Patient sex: M
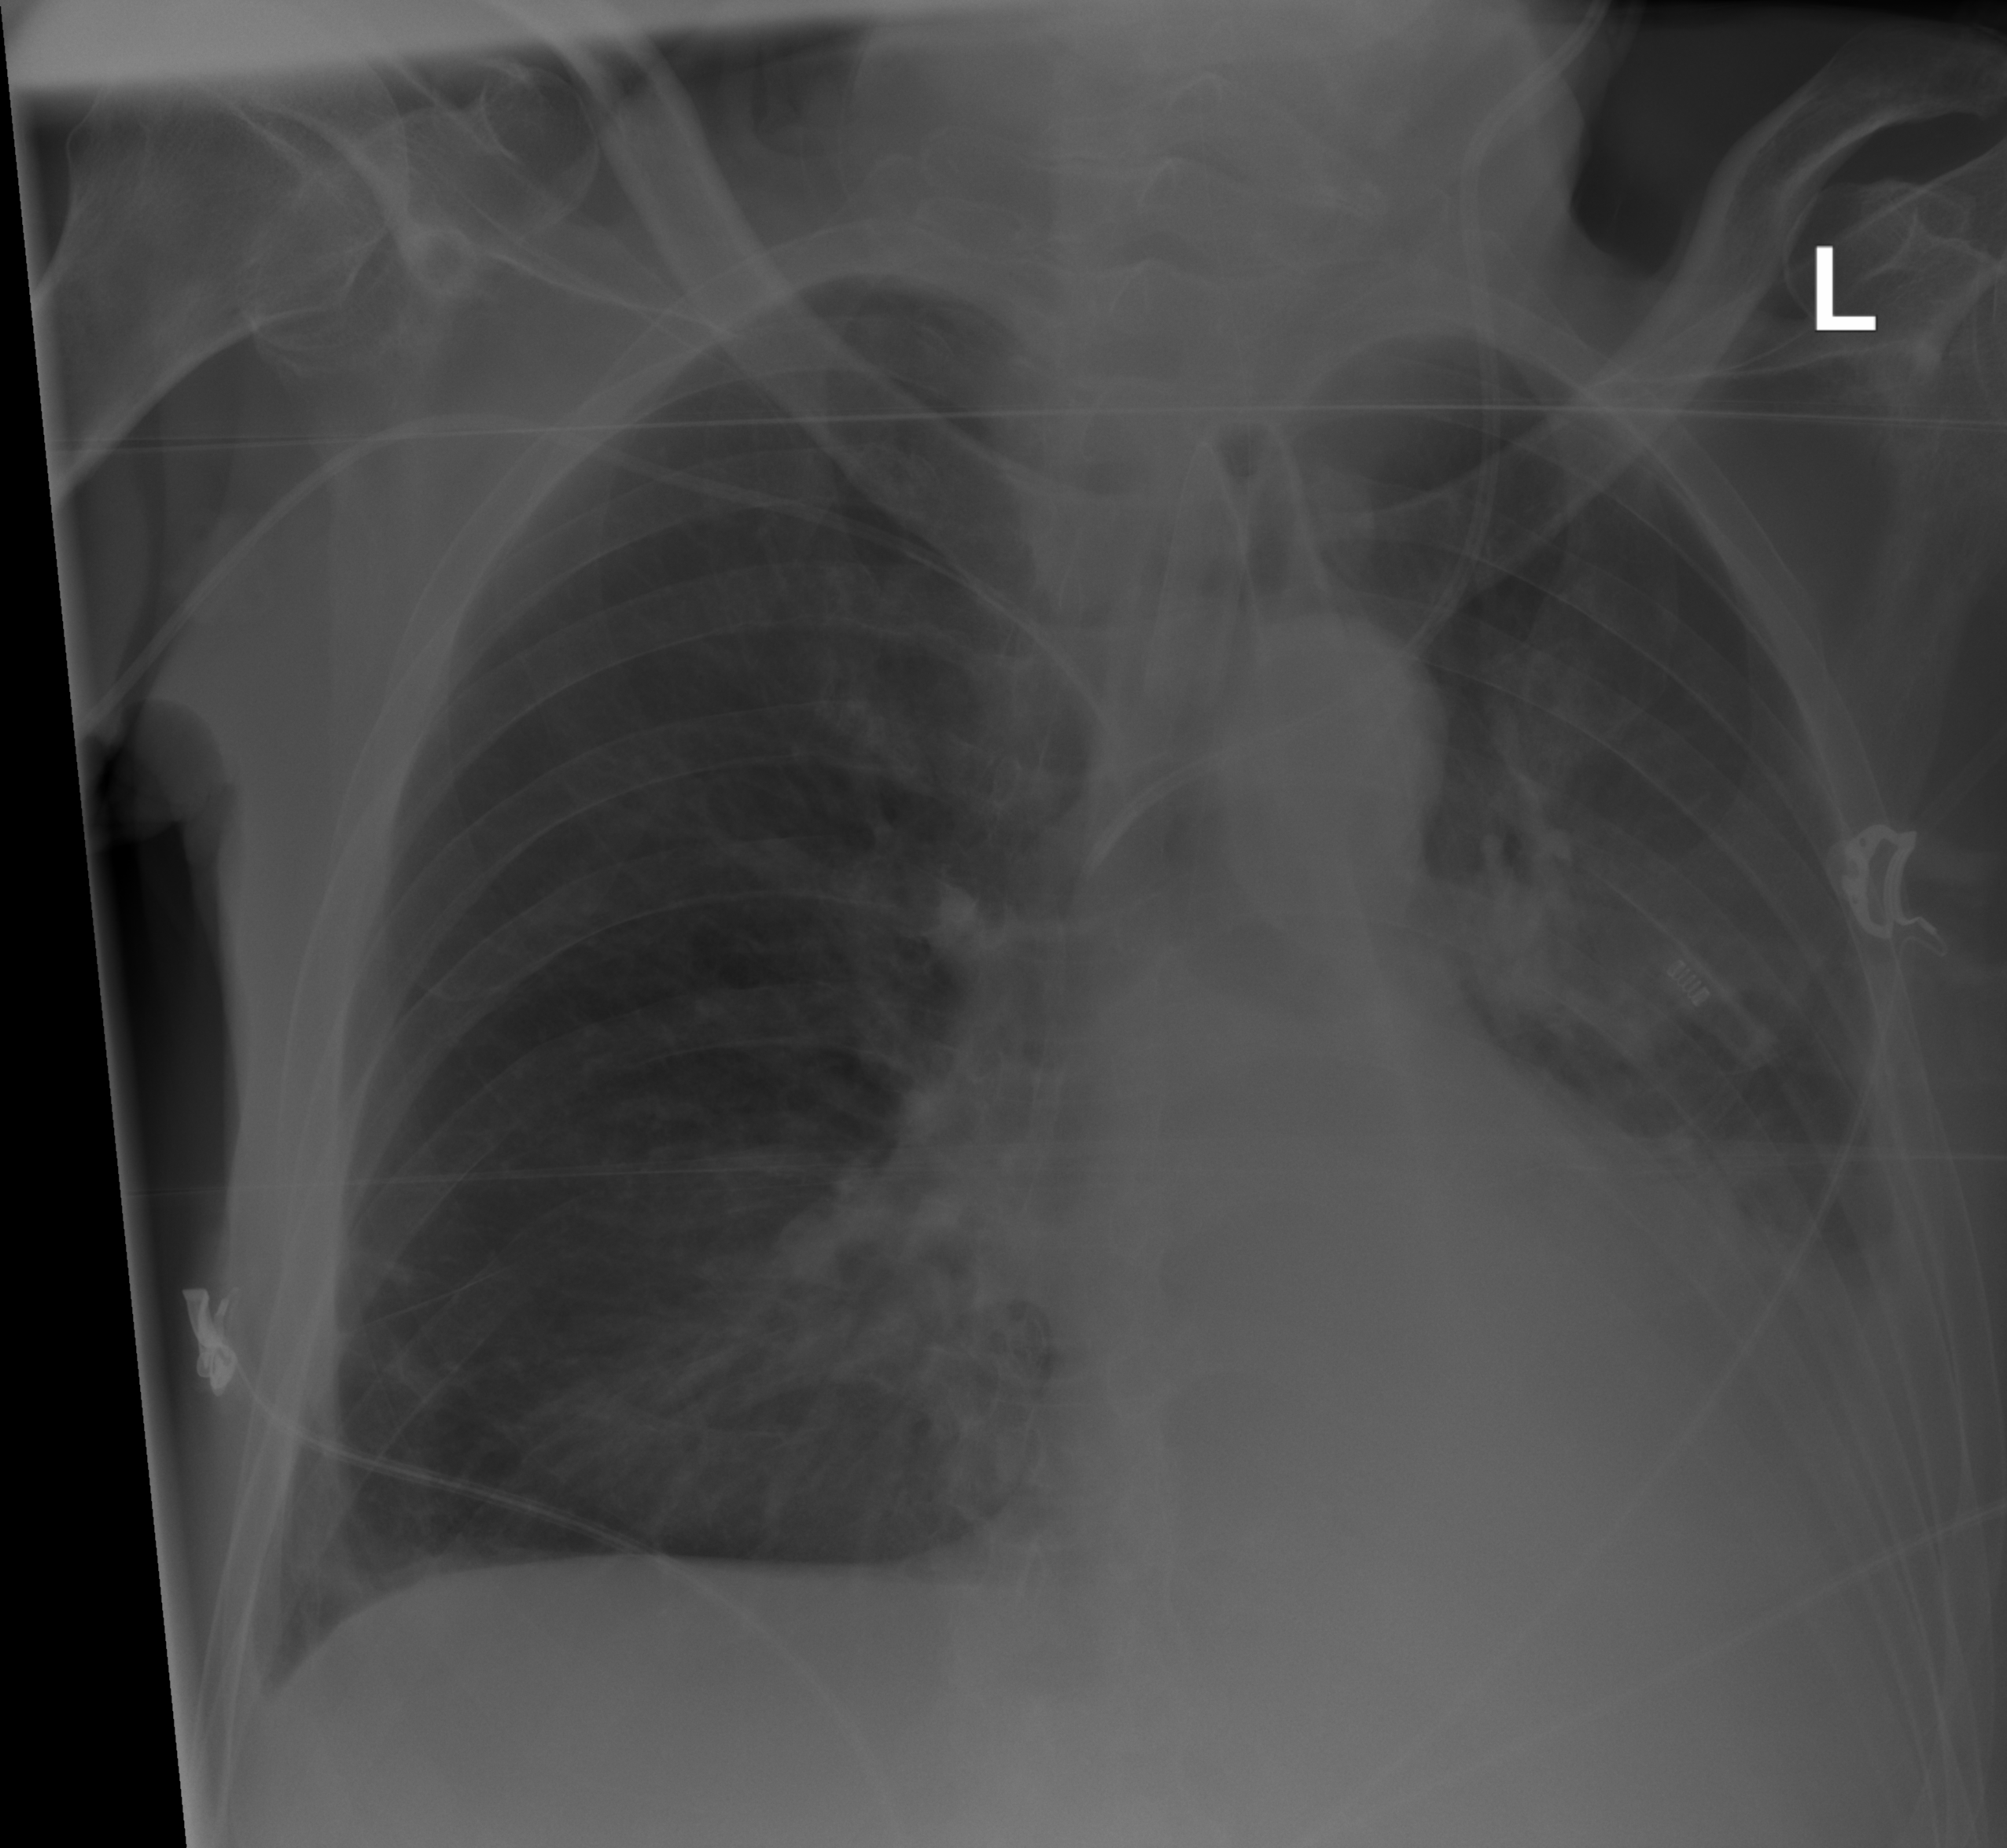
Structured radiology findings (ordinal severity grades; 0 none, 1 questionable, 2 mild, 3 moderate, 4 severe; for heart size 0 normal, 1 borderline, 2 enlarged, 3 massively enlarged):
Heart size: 1
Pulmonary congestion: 0
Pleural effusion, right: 0
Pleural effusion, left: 3
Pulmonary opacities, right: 2
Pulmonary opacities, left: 1
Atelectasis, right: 2
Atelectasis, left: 2